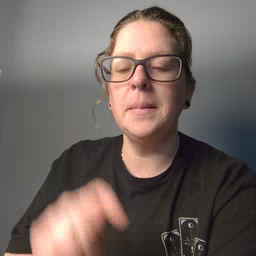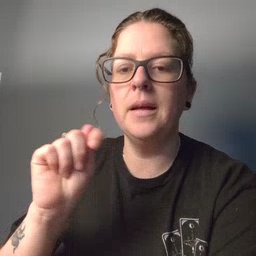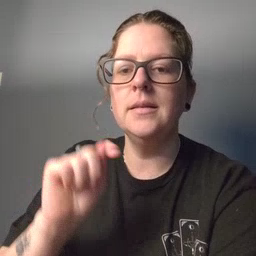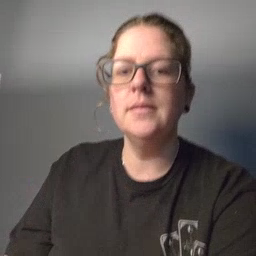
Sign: potty